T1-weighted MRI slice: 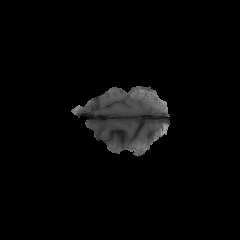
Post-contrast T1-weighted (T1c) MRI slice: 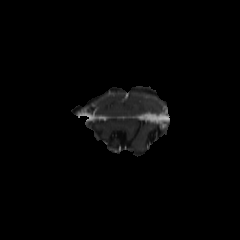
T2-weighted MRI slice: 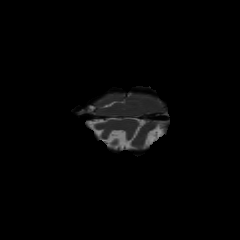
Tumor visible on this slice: no